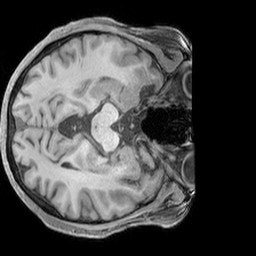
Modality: T1w
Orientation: axial
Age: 71
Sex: female
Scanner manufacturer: siemens
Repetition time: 2.3 s
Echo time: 0.00226 s